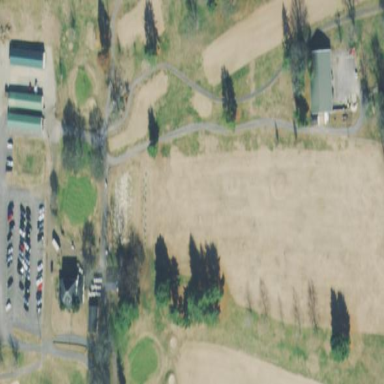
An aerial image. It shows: Golf fairway in the image.